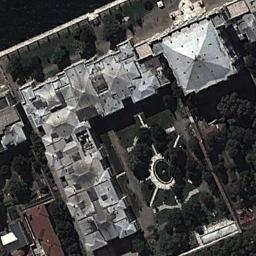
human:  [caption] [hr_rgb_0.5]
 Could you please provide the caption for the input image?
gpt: The roof of this palace is all white  There is a small garden in the middle of the palace .

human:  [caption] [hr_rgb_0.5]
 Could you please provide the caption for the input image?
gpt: The white palace has a park and a pointed roof palace .

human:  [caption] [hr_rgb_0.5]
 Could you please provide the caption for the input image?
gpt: The palace is surrounded by trees .

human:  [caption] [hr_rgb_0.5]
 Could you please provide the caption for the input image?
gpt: The palace is surrounded by trees .

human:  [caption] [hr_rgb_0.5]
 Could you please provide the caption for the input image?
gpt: There are some green trees beside the white palace .